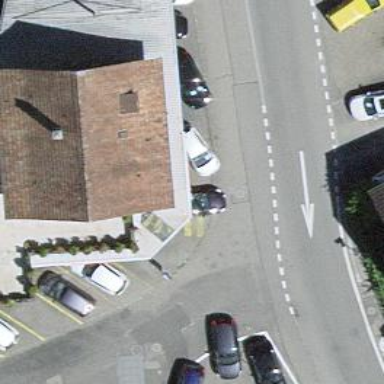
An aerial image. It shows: Car shop.